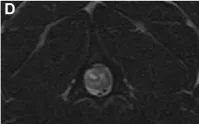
Magnetic resonance images of the cervical spinal cord and surrounding structures. T1W sagittal plane.
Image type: radiology (mri)